Question: I am not sure why my 'margin:13.5px;' doesn't take any effect.
I want to set them aside from each other .
But now this is what I get :

Can someone help me give space between them ?
Here is what I have : <URL>
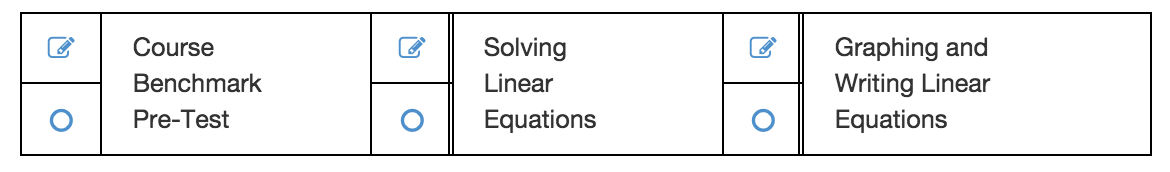
Answer: You need to make sure your container div is the right size for your inner div - at the moment it is too small so your inner div isn't showing the margin. If you remove the margin from '.tl-box' and then add the following styles (makes the outer box the correct width for it's contents and adds the margin to it), it should fix your issue:
'''
.slide .col-lg-2 {
width:239px;
margin:13.5px;
}
'''
<URL>